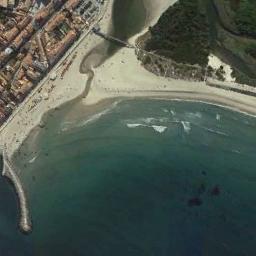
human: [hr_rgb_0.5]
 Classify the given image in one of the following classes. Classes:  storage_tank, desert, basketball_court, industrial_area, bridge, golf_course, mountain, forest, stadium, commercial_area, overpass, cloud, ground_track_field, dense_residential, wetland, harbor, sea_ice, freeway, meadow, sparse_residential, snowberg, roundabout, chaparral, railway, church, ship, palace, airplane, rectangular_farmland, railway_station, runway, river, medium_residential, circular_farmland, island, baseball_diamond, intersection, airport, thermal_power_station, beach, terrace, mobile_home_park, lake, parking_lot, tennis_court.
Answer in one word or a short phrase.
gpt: beach